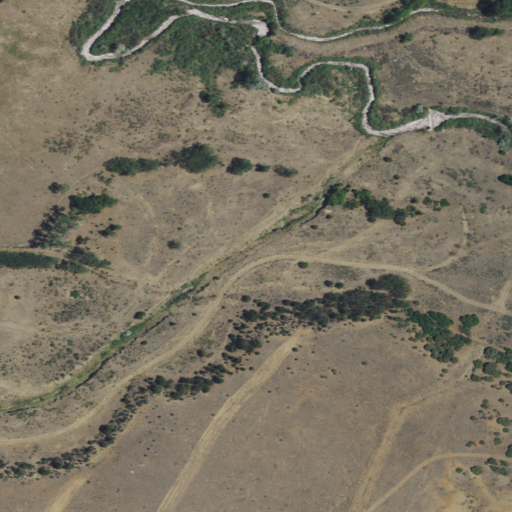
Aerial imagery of valley in New Mexico named Nash Gulch containing shrub, herbaceous wetlands, open development, evergreen forest, grassland, and woody wetlands